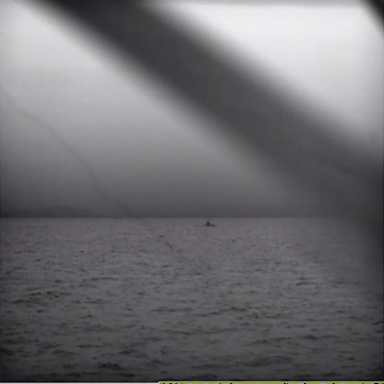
There is a liner in the infrared image.